Question: Font Error in Android-Studio:

I faced the problem while installing Android-Studio-3.0 in Arch Linux distro,
help me solve the issue. I installed using 'yaourt' package manager.
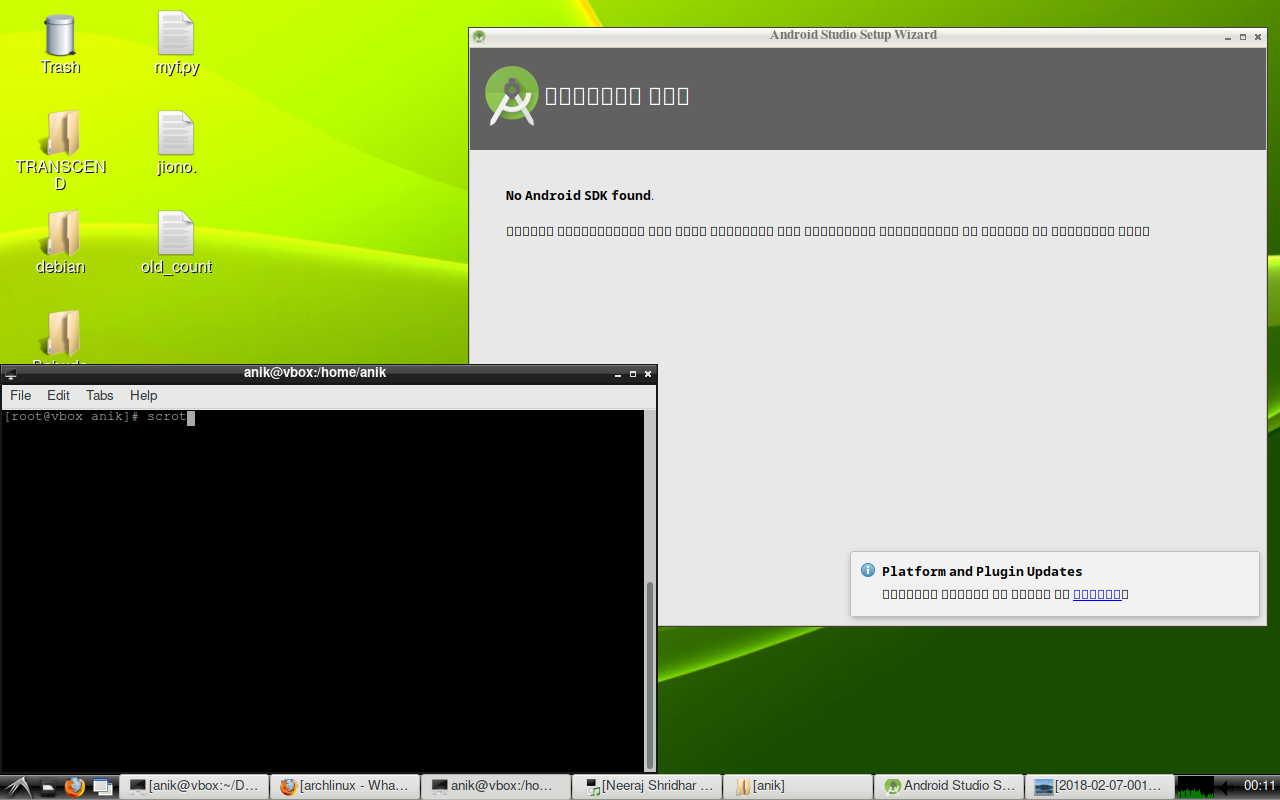
Answer: The fonts used by Android studio are indeed missing.
Here are all the fonts I install on every fresh archlinux install to never think about it anymore:
'''
pacman -S xorg-fonts-type1 ttf-dejavu artwiz-fonts font-bh-ttf font-bitstream-speedo gsfonts sdl_ttf ttf-bitstream-vera ttf-cheapskate ttf-liberation ttf-freefont ttf-arphic-uming ttf-baekmuk
'''